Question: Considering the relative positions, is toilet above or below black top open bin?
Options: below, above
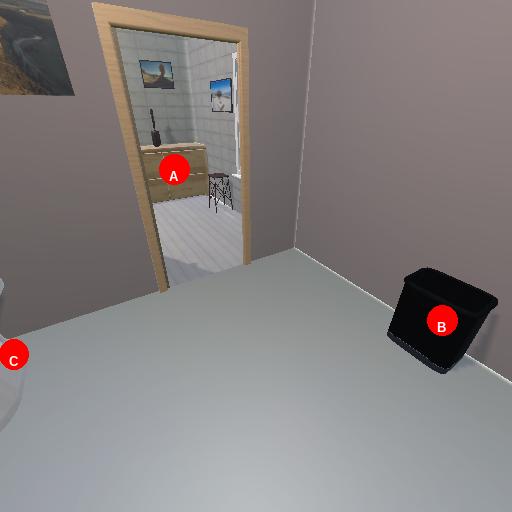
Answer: below